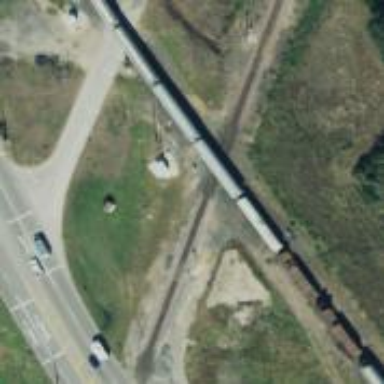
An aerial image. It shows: Railway crossing.